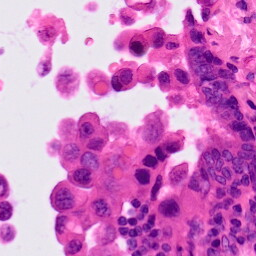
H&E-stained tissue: Lung